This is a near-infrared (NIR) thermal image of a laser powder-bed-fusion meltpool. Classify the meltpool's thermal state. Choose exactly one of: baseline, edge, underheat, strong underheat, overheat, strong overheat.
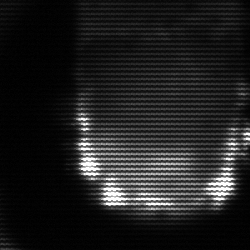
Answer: baseline